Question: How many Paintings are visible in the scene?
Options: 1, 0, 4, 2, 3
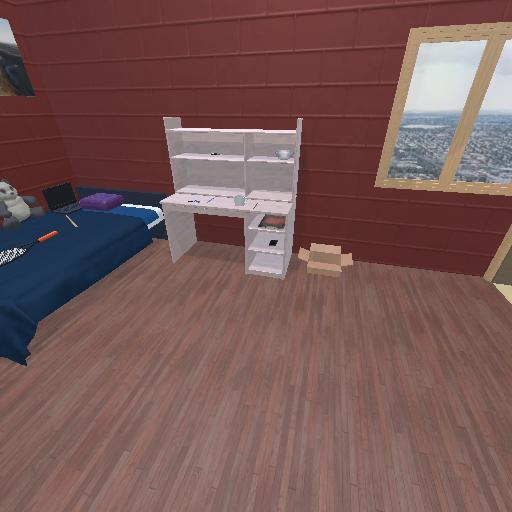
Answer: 1